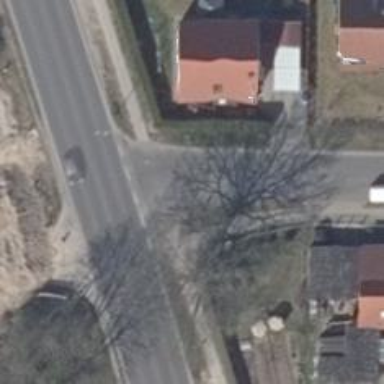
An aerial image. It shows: Road with "give way" sign.